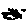
Label: hexagon